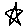
Label: star